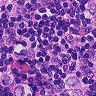
Metastatic tissue present: yes